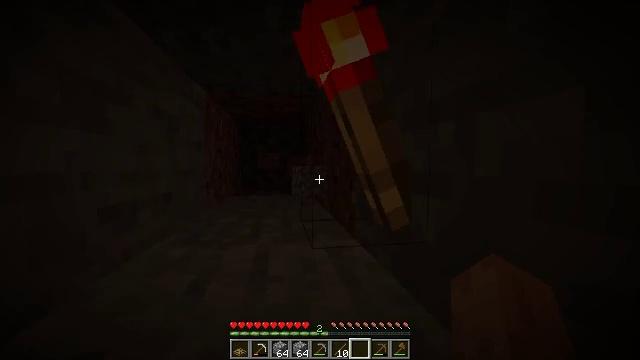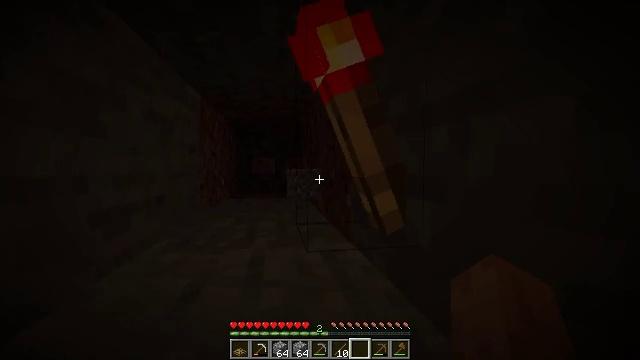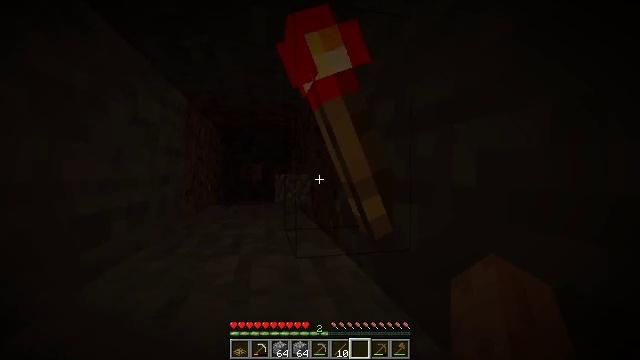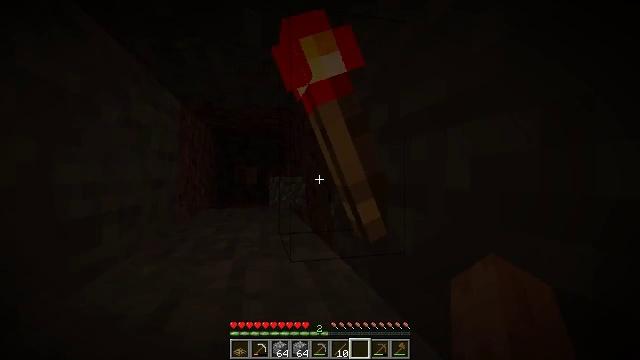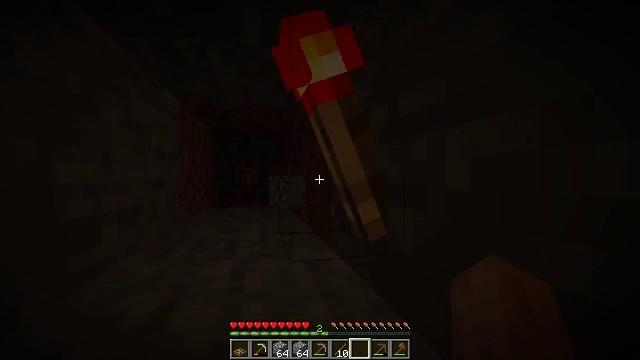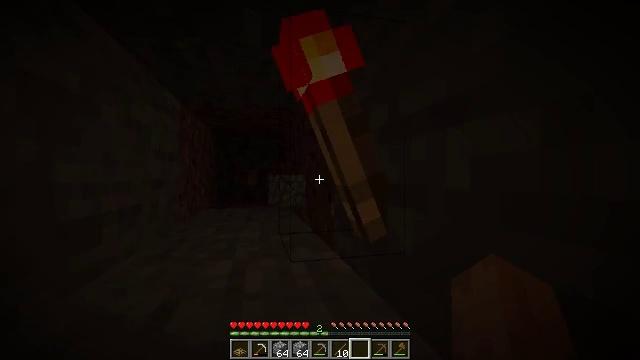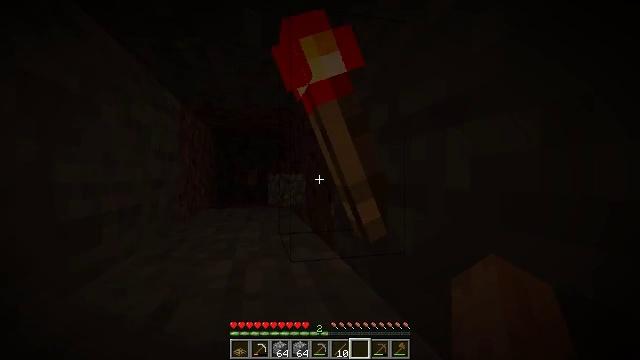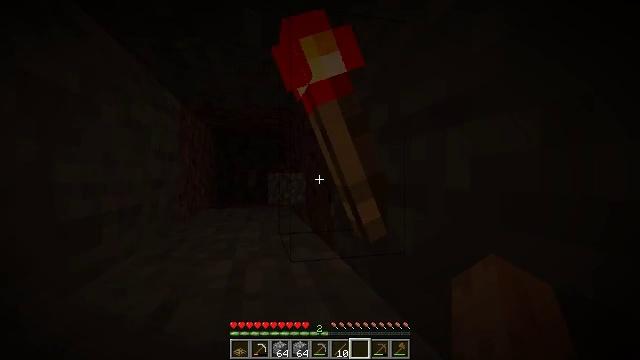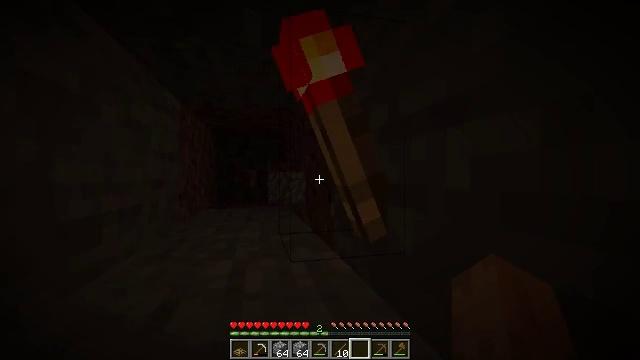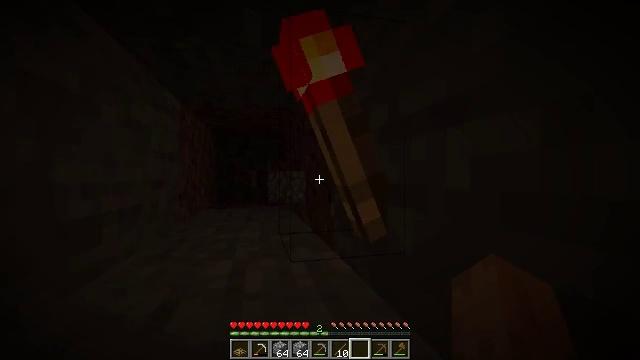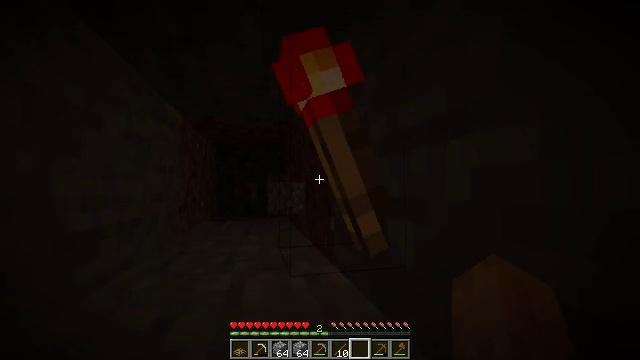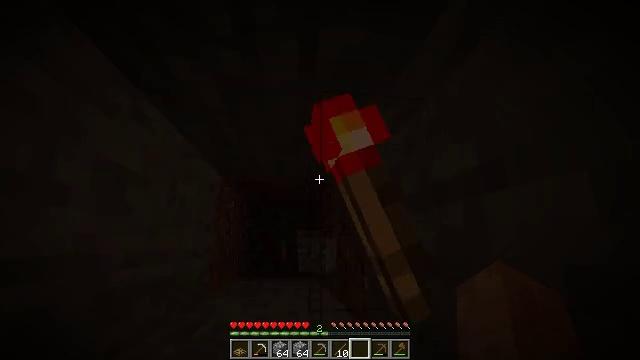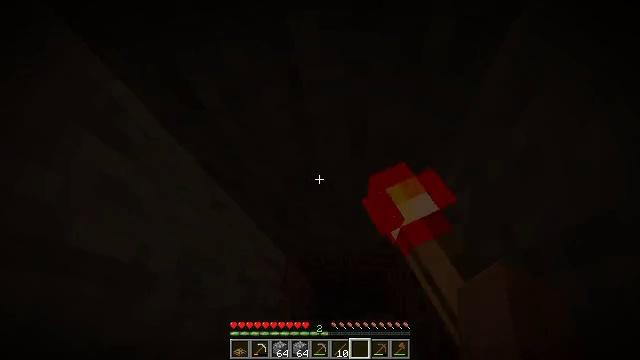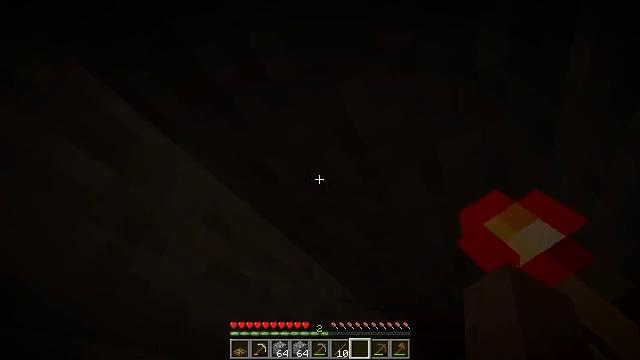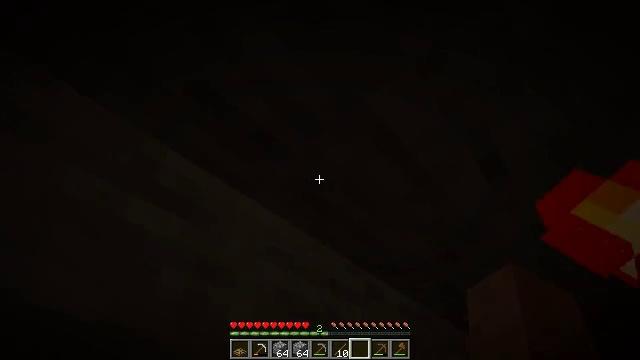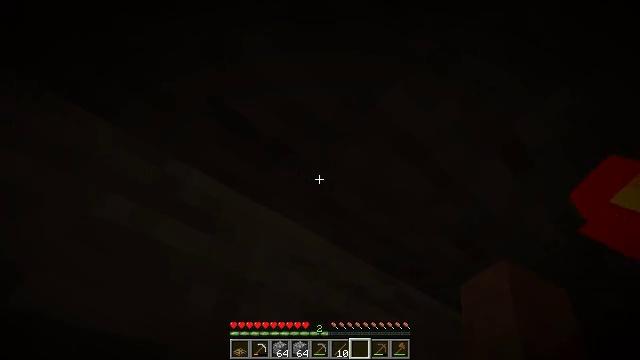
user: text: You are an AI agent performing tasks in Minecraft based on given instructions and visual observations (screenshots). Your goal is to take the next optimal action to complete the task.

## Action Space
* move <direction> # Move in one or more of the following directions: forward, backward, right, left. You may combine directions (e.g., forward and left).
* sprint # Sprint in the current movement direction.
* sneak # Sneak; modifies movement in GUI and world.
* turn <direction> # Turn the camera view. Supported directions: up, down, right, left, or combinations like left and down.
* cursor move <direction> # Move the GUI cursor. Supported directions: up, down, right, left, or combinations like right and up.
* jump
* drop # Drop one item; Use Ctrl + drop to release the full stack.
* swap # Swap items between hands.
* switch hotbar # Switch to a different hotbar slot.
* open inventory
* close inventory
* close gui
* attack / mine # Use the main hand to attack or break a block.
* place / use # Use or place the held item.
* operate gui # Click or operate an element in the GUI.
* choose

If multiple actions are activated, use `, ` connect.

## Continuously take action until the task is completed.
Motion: motion action
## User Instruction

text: Mine the redstone wall torch to retrieve it.
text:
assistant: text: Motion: turn right
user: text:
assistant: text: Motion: turn right and up
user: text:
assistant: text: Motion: turn right
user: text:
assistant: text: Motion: no_op
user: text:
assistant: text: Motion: no_op
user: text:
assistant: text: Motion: no_op
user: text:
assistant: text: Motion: no_op
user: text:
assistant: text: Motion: no_op
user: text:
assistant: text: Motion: no_op
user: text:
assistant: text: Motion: turn up
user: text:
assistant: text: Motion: turn left and up
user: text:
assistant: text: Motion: turn left and up
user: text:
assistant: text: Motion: turn left and up
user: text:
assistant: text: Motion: turn left and up
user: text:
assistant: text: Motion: turn left and up
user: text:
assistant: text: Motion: turn left
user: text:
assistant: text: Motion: no_op
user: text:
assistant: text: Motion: turn left
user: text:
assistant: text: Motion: turn left and up
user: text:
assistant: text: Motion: turn left and up
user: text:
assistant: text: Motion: turn left
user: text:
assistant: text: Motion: turn left
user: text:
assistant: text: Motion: turn left
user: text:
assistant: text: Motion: turn left and down
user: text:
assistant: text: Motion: turn left and down
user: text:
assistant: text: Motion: turn left and down
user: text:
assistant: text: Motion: turn left and down
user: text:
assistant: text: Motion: turn left and down
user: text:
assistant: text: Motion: turn left and down
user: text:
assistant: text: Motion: turn left and down